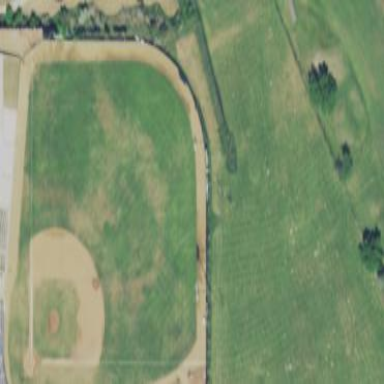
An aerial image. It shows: Baseball pitch for leisure land activities.